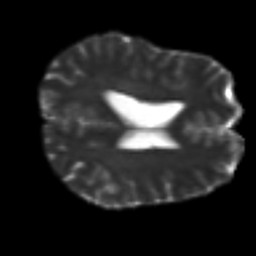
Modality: T2w
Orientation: axial
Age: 43
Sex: male
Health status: healthy
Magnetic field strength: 3 T
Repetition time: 7 s
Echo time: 0.0926 s